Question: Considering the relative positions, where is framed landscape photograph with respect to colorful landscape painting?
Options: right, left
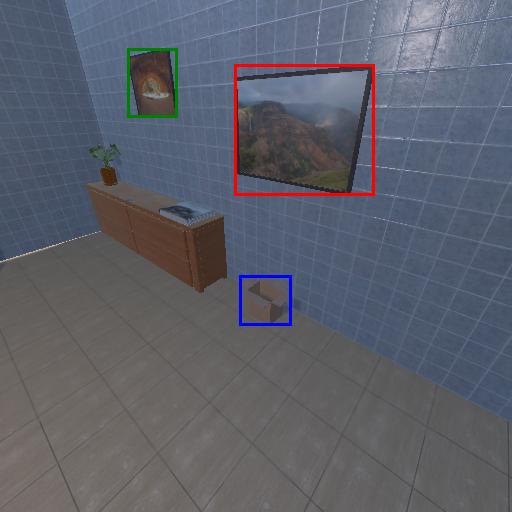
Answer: right